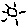
Label: sun